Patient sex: F
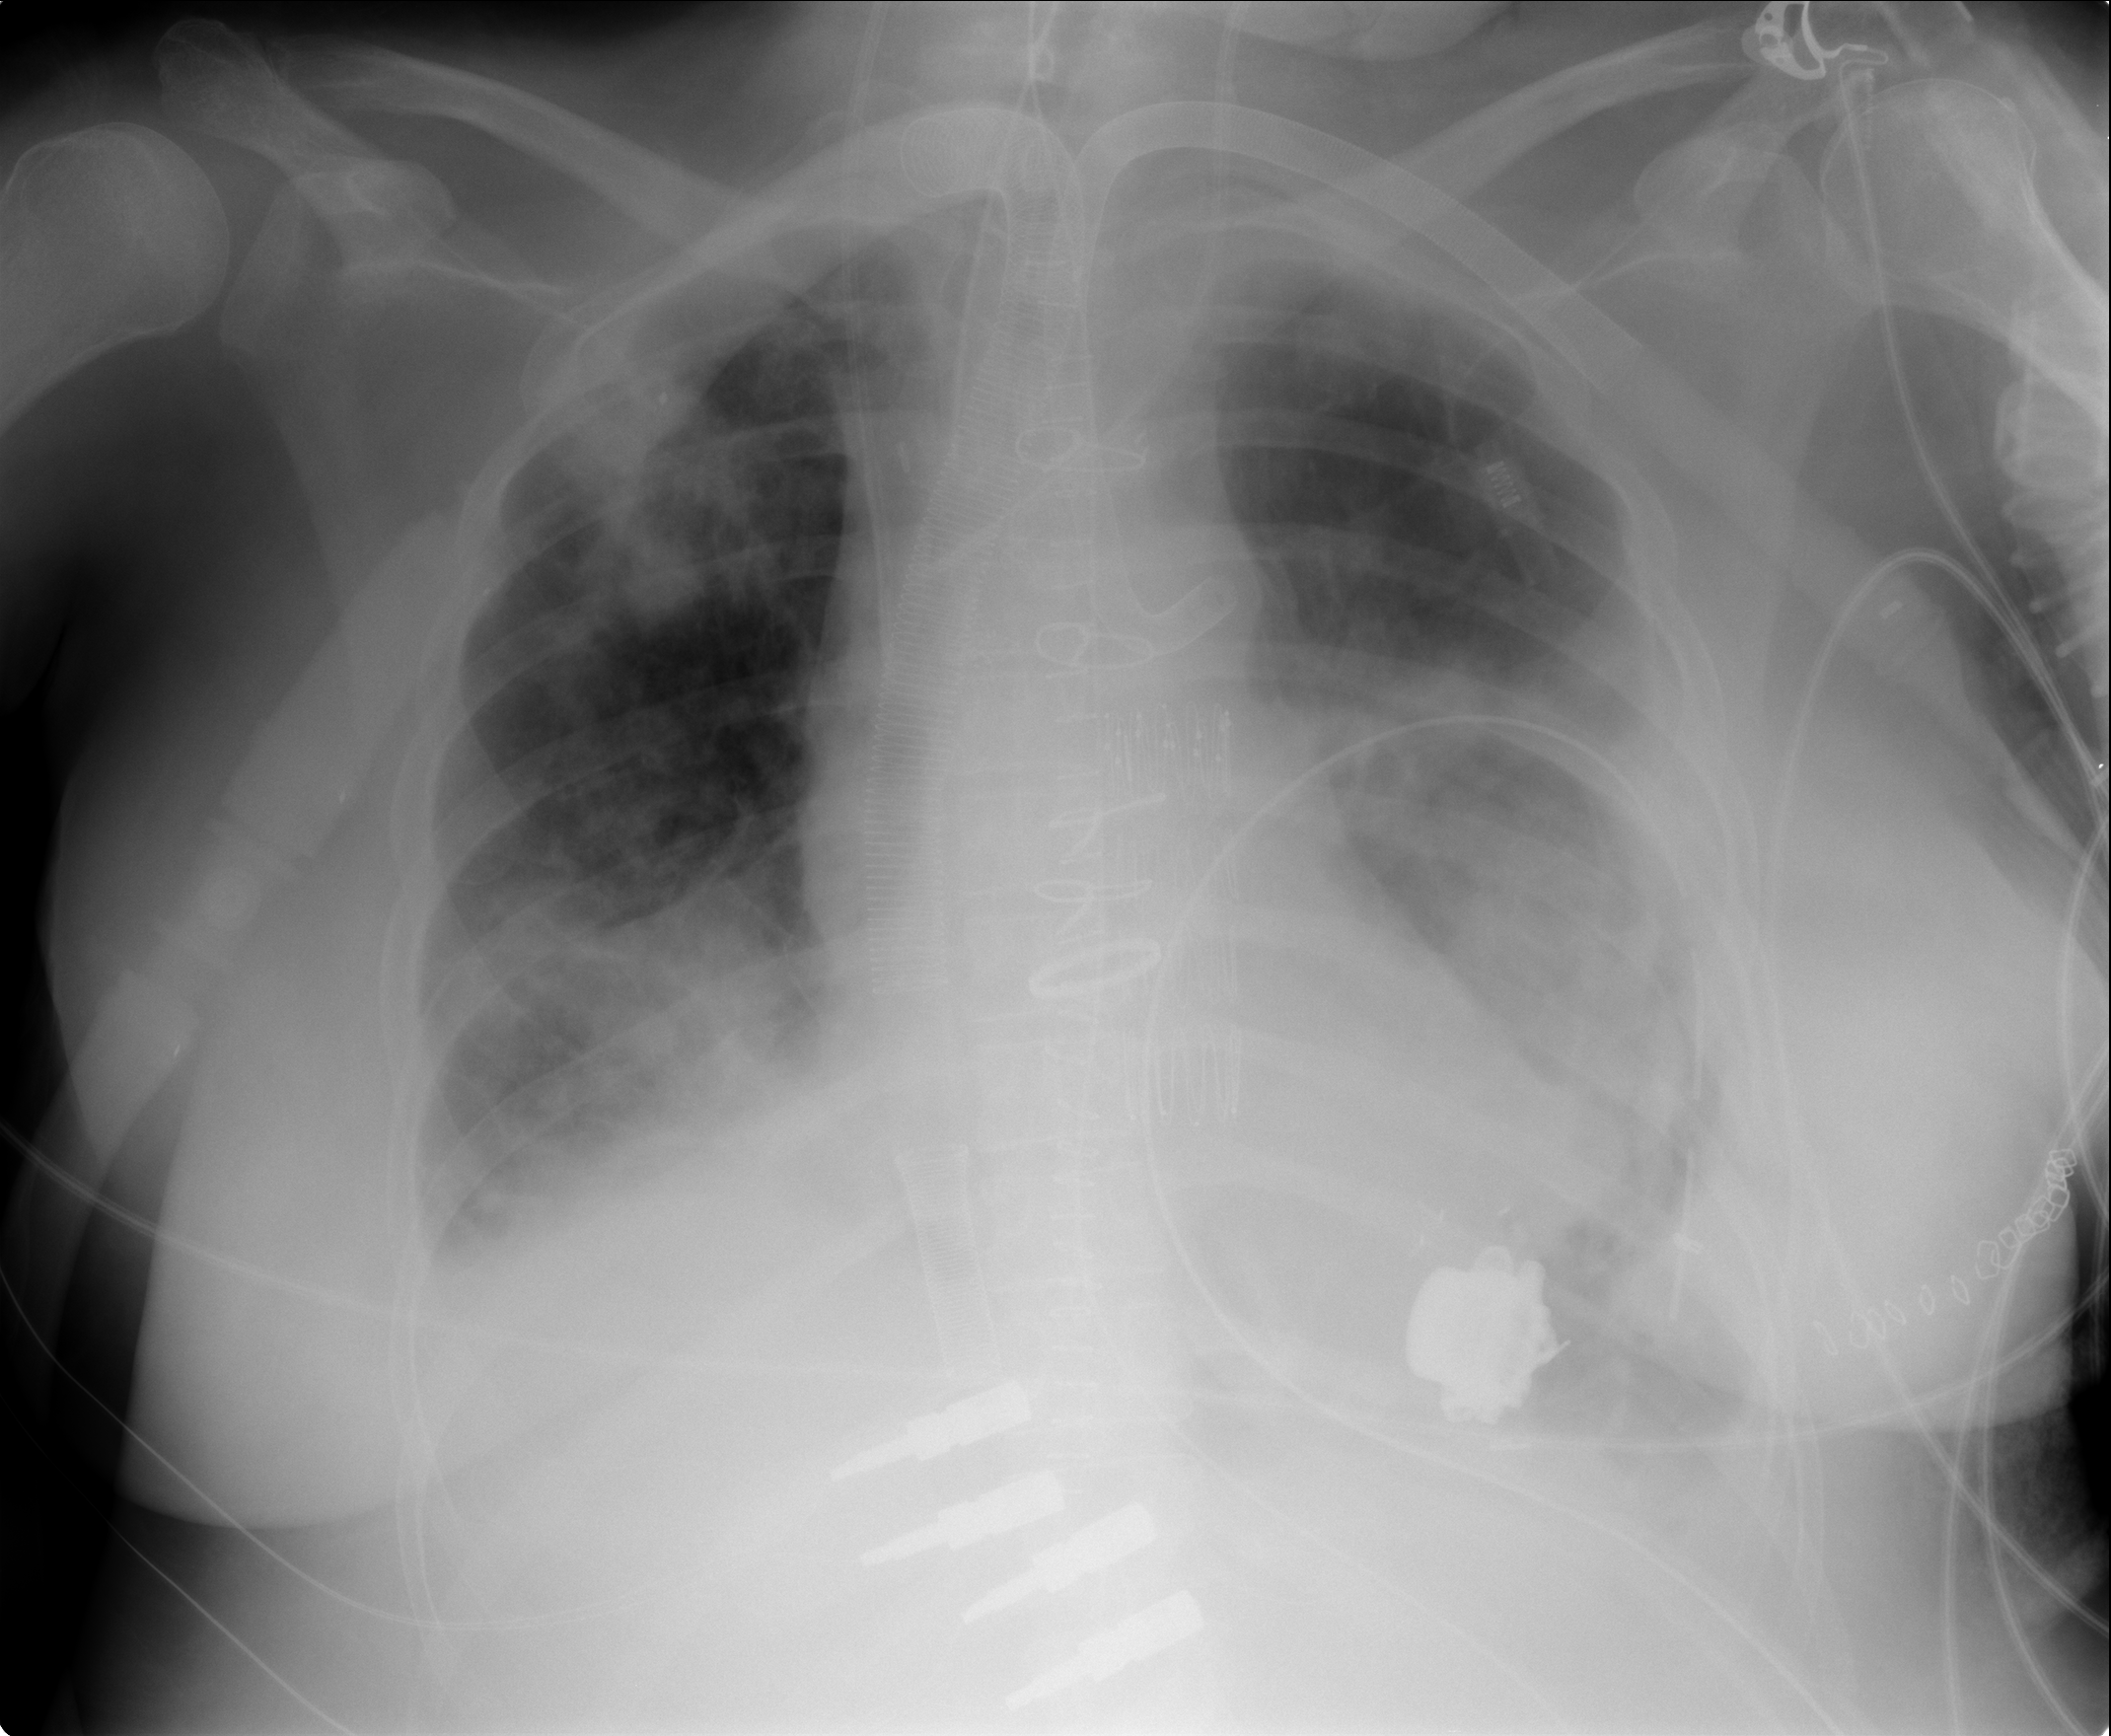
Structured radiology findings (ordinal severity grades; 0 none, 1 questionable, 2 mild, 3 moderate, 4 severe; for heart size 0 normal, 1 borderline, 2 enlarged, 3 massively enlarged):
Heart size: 0
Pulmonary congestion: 2
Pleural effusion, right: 2
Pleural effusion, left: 2
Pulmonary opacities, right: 3
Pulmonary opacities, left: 3
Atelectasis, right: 3
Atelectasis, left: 3